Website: apple
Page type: customer-info-address
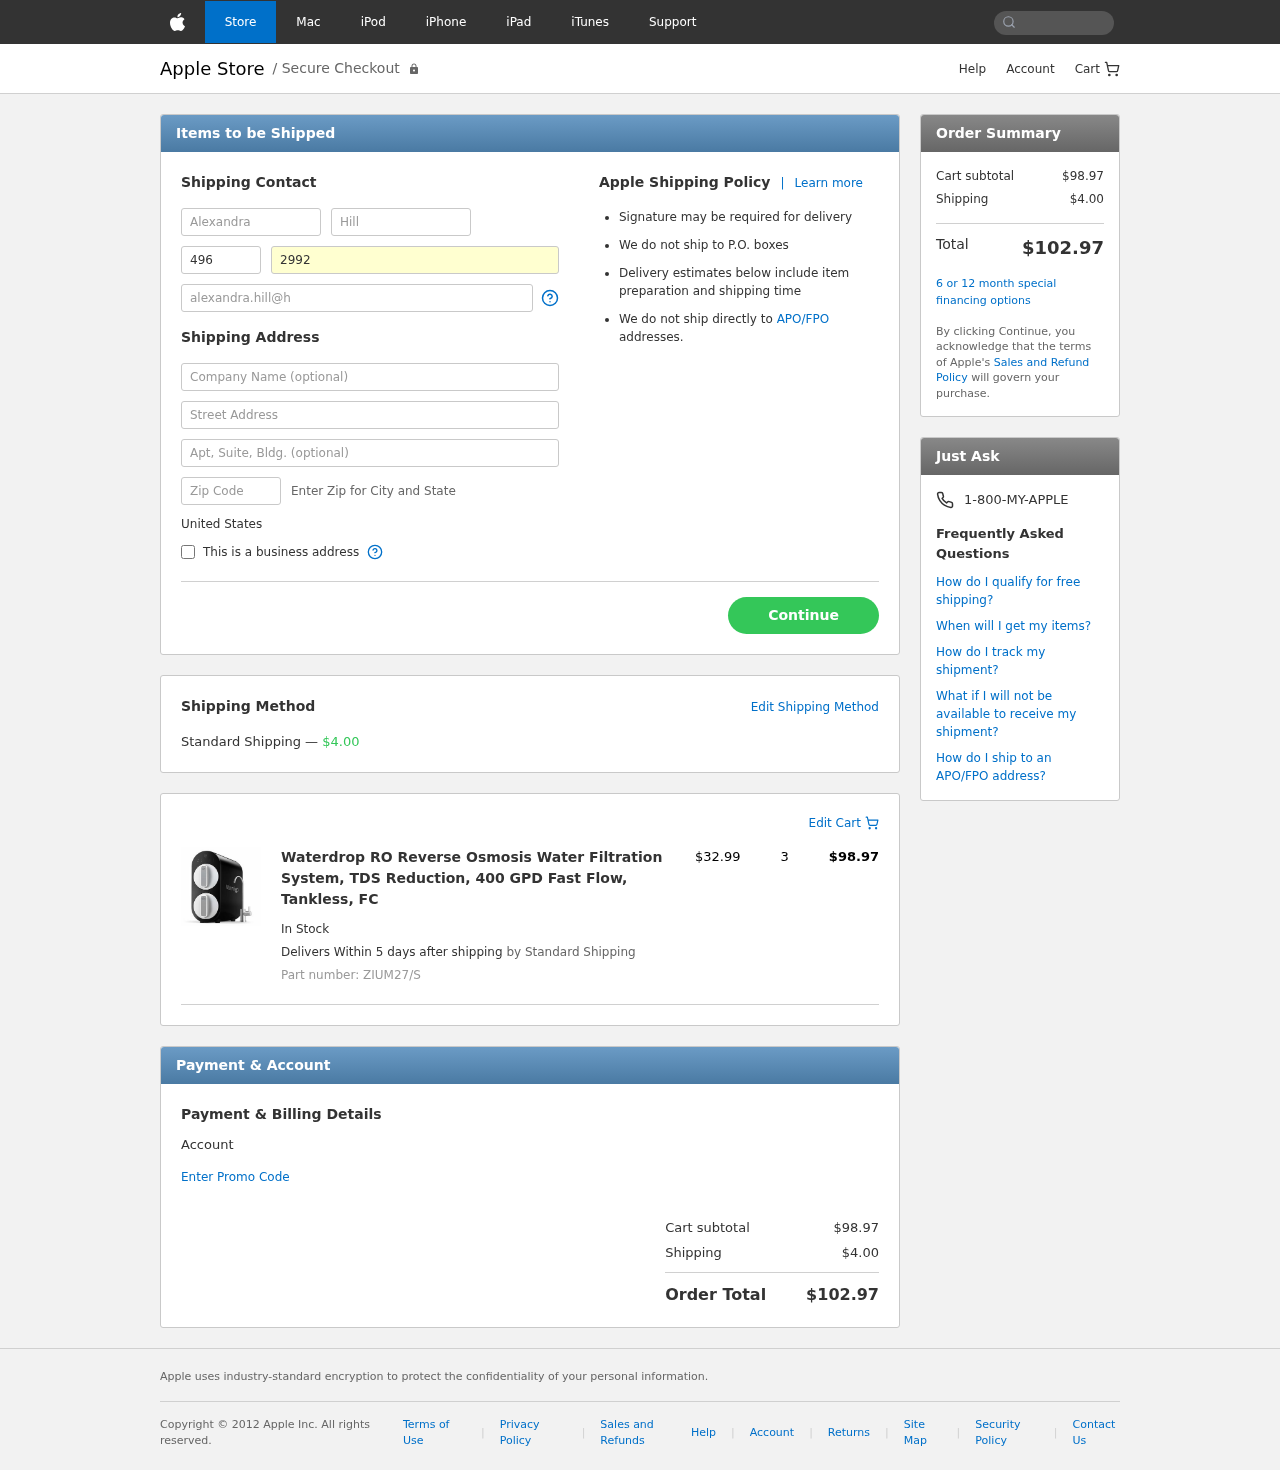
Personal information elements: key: PII_COUNTRY
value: United States
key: PII_FIRSTNAME
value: Alexandra
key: PII_LASTNAME
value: Hill
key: PII_PHONE_AREA
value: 496
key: PII_PHONE_LINE
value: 2992
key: PII_EMAIL
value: alexandra.hill@hotmail.com
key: PII_STREET
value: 547 Theresa Cliff
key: PII_POSTCODE
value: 41724
Product elements: key: PRODUCT1_NAME
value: Waterdrop RO Reverse Osmosis Water Filtration System, TDS Reduction, 400 GPD Fast Flow, Tankless, FC
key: PRODUCT1_PRICE
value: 32.99
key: PRODUCT1_QUANTITY
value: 3
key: PRODUCT1_SKU
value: ZIUM27/S
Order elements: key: ORDER_SHIPPING_COST
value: $4.00
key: ORDER_ITEM_TOTAL
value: $98.97
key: ORDER_SUBTOTAL
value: $98.97
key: ORDER_TOTAL
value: $102.97